Question: Hi i have to develop one expandablelistview android app.here i wish to create relativelayout within another 2 linearlayout.Here i have to please help me.how can i do.
Here i have to run the app means the firstlinear layout have 2 values separately and second linearlayout have separate 2 value like below format.
This is wish to need the format:
'''
* Order info
Payment_method:
Payment_method
Subtotal
Subtotal
* CustomerInfo
Firstname
Firstname
Lastname
Lastname
Phone
Phone
'''
but i got the below format.

Why above space is occurred here.please help me.how can i resolve this error.
This is my android layout code:
'''
<?xml version="1.0" encoding="utf-8"?>
<LinearLayout xmlns:android="http://schemas.android.com/apk/res/android"
android:orientation="vertical"
android:layout_width="fill_parent"
android:layout_height="fill_parent"
>
<ExpandableListView android:id="@+id/android:list"
android:layout_width="fill_parent"
android:layout_height="fill_parent">
</ExpandableListView>
</LinearLayout>
'''
:
'''
<?xml version="1.0" encoding="utf-8"?>
<LinearLayout xmlns:android="http://schemas.android.com/apk/res/android"
android:orientation="vertical"
android:layout_width="fill_parent"
android:layout_height="fill_parent"
android:layout_marginTop="170px"
>
<TextView
android:id="@+id/order"
android:text="Order"
android:layout_width="wrap_content"
android:layout_height="70px"
android:layout_marginLeft="70px"
android:gravity="center_vertical"
android:textColor="#FFFFFFFF"
android:textSize="20dip"
android:textStyle="bold"
/>
</LinearLayout>
'''
:
'''
<?xml version="1.0" encoding="utf-8"?>
<RelativeLayout xmlns:android="http://schemas.android.com/apk/res/android"
android:layout_width="fill_parent"
android:layout_height="match_parent"
>
<LinearLayout
android:id="@+id/linear_layout1"
android:layout_width="fill_parent"
android:layout_height="wrap_content"
android:orientation="vertical"
>
<TextView
android:id="@+id/payment_method1"
android:paddingLeft="5px"
android:textSize="15dip"
android:text="payment_method"
android:textStyle="bold"
android:layout_width="wrap_content"
android:layout_height="wrap_content"/>
<TextView
android:id="@+id/payment_method"
android:paddingLeft="75px"
android:textSize="15dip"
android:textColor="#10bcc9"
android:textStyle="bold"
android:text="payment_method"
android:layout_width="wrap_content"
android:layout_height="wrap_content"/>
<TextView
android:id="@+id/subtotal1"
android:text="subtotal"
android:paddingLeft="5px"
android:textSize="15dip"
android:textStyle="bold"
android:layout_width="wrap_content"
android:layout_height="wrap_content"/>
<TextView
android:id="@+id/subtotal"
android:text="subtotal"
android:paddingLeft="65px"
android:textSize="15dip"
android:textColor="#10bcc9"
android:textStyle="bold"
android:layout_width="wrap_content"
android:layout_height="wrap_content"/>
</LinearLayout>
<LinearLayout
android:id="@+id/linear_layout2"
android:layout_width="fill_parent"
android:layout_height="wrap_content"
android:layout_below="@id/linear_layout1"
android:orientation="vertical" >
>
<TextView
android:id="@+id/firstname1"
android:paddingLeft="5px"
android:textSize="15dip"
android:textStyle="bold"
android:layout_width="wrap_content"
android:layout_height="wrap_content"/>
<TextView
android:id="@+id/firstname"
android:paddingLeft="65px"
android:textSize="15dip"
android:textColor="#10bcc9"
android:textStyle="bold"
android:layout_width="wrap_content"
android:layout_height="wrap_content"/>
<TextView
android:id="@+id/lastname1"
android:paddingLeft="5px"
android:textSize="15dip"
android:textStyle="bold"
android:layout_width="wrap_content"
android:layout_height="wrap_content"/>
<TextView
android:id="@+id/lastname"
android:paddingLeft="65px"
android:textSize="15dip"
android:textColor="#10bcc9"
android:textStyle="bold"
android:layout_width="wrap_content"
android:layout_height="wrap_content"/>
<TextView
android:id="@+id/phone1"
android:paddingLeft="5px"
android:textSize="15dip"
android:textStyle="bold"
android:layout_width="wrap_content"
android:layout_height="wrap_content"/>
<TextView
android:id="@+id/phone"
android:paddingLeft="65px"
android:textSize="15dip"
android:textColor="#10bcc9"
android:textStyle="bold"
android:layout_width="wrap_content"
android:layout_height="wrap_content"/>
</LinearLayout>
</RelativeLayout>
'''
please refer my layout file and give me solution for this.
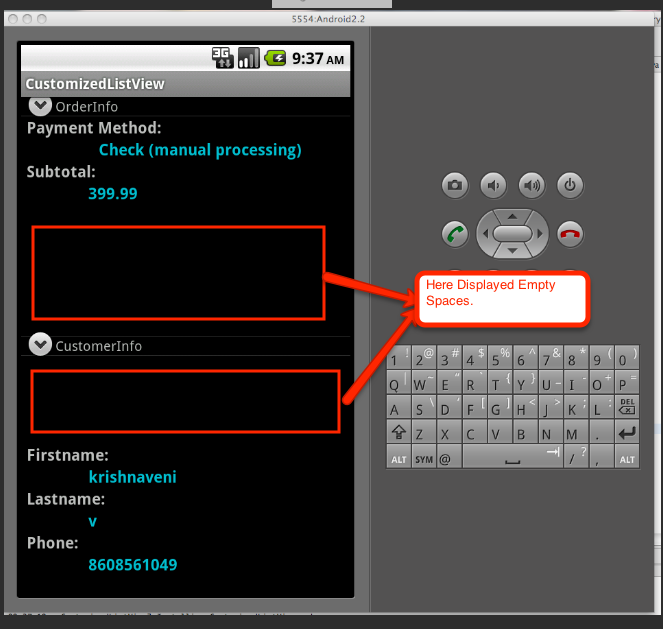
Answer: Your layout did not include any code that would display the down arrow followed by the string "Order Info" or the down arrow followed by the string "Customer Info". I assume that is intentional.
It seems that you started this with a linear layout and changed it to a relative layout. Here is what I would do:
1 - Remove android:orientation="vertical" from relative layout.
2 - Add id to both the linear layouts
3 - Add code to place second linear layout below first to second linear layout. android:layout_below="@id/linear_layout1"
Here is the complete layout:
'''
<?xml version="1.0" encoding="utf-8"?>
<RelativeLayout xmlns:android="http://schemas.android.com/apk/res/android"
android:layout_width="fill_parent"
android:layout_height="match_parent" >
<LinearLayout
android:id="@+id/linear_layout1"
android:layout_width="fill_parent"
android:layout_height="wrap_content"
android:orientation="vertical" >
<TextView
android:id="@+id/payment_method1"
android:layout_width="wrap_content"
android:layout_height="wrap_content"
android:paddingLeft="5dp"
android:text="payment_method"
android:textSize="15dip"
android:textStyle="bold" />
<TextView
android:id="@+id/payment_method"
android:layout_width="wrap_content"
android:layout_height="wrap_content"
android:paddingLeft="75dp"
android:text="payment_method"
android:textColor="#10bcc9"
android:textSize="15dip"
android:textStyle="bold" />
<TextView
android:id="@+id/subtotal1"
android:layout_width="wrap_content"
android:layout_height="wrap_content"
android:paddingLeft="5dp"
android:text="subtotal"
android:textSize="15dip"
android:textStyle="bold" />
<TextView
android:id="@+id/subtotal"
android:layout_width="wrap_content"
android:layout_height="wrap_content"
android:paddingLeft="65dp"
android:text="subtotal"
android:textColor="#10bcc9"
android:textSize="15dip"
android:textStyle="bold" />
</LinearLayout>
<LinearLayout
android:id="@+id/linear_layout2"
android:layout_width="fill_parent"
android:layout_height="wrap_content"
android:layout_below="@id/linear_layout1"
android:orientation="vertical" >
<TextView
android:id="@+id/firstname1"
android:layout_width="wrap_content"
android:layout_height="wrap_content"
android:paddingLeft="5dp"
android:text="First Name"
android:textSize="15dip"
android:textStyle="bold" />
<TextView
android:id="@+id/firstname"
android:layout_width="wrap_content"
android:layout_height="wrap_content"
android:paddingLeft="65dp"
android:text="first_name"
android:textColor="#10bcc9"
android:textSize="15dip"
android:textStyle="bold" />
<TextView
android:id="@+id/lastname1"
android:layout_width="wrap_content"
android:layout_height="wrap_content"
android:paddingLeft="5dp"
android:text="Last Name"
android:textSize="15dip"
android:textStyle="bold" />
<TextView
android:id="@+id/lastname"
android:layout_width="wrap_content"
android:layout_height="wrap_content"
android:paddingLeft="65dp"
android:text="last_name"
android:textColor="#10bcc9"
android:textSize="15dip"
android:textStyle="bold" />
<TextView
android:id="@+id/phone1"
android:layout_width="wrap_content"
android:layout_height="wrap_content"
android:paddingLeft="5dp"
android:text="Phone"
android:textSize="15dip"
android:textStyle="bold" />
<TextView
android:id="@+id/phone"
android:layout_width="wrap_content"
android:layout_height="wrap_content"
android:paddingLeft="65dp"
android:text="phone"
android:textColor="#10bcc9"
android:textSize="15dip"
android:textStyle="bold" />
</LinearLayout>
'''